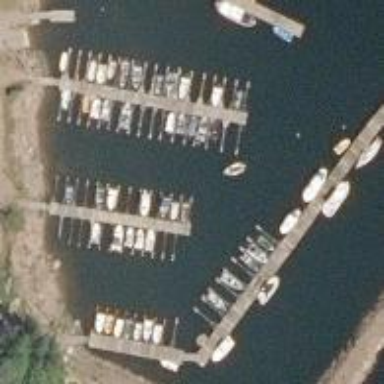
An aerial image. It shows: Marina on leisure land.